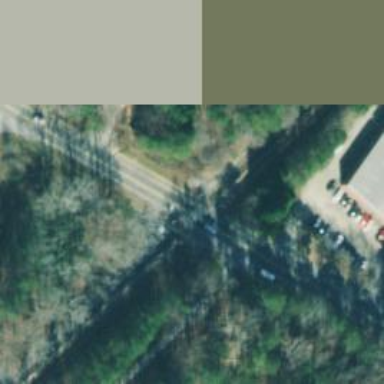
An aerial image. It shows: Railway crossing.